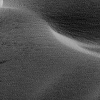
Atmospheric dust classification: not_dusty